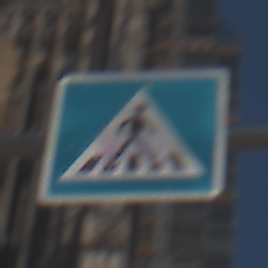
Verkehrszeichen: FussgaengerueberwegLinks
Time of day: MorningAfternoon
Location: Outdoor (Urban)
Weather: Clear
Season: NotSpecified
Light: Natural